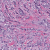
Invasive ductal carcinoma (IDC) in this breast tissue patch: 1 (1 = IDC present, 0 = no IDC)